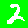
Digit: 2